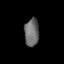
Tissue: lung
Cell type: Epithelial cells
Senescence score: 0.2411
Nuclear area (px): 395
Mean DAPI intensity: 106.853